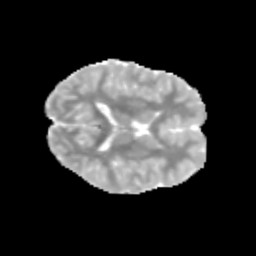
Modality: MD
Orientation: axial
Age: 12
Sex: male
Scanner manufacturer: siemens
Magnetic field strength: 3 T
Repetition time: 3.8 s
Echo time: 0.07 s